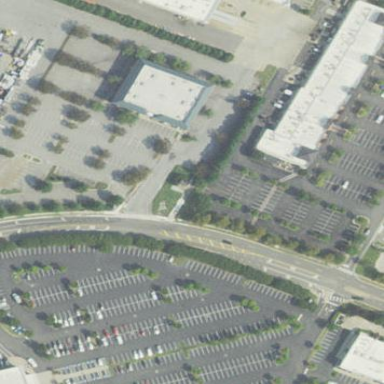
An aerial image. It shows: Parking area with asphalt surface.